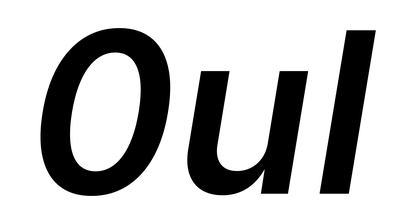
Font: Inter-Italic_SemiBold_Italic